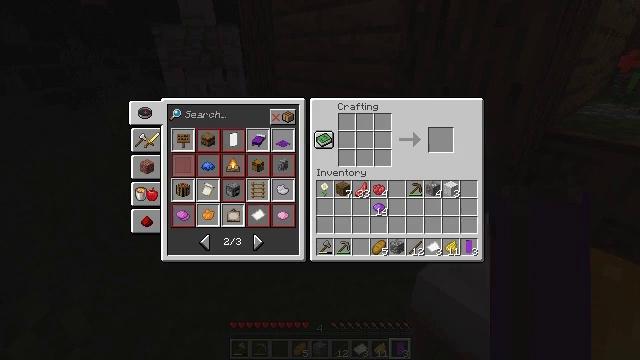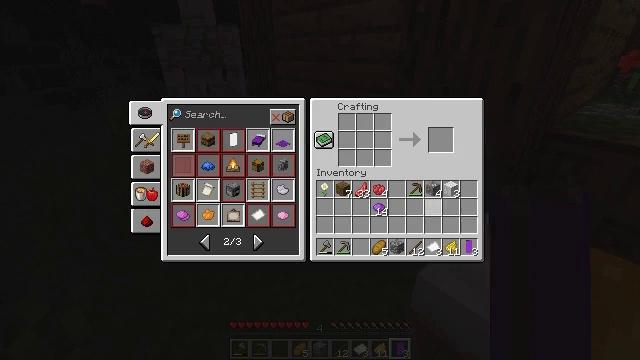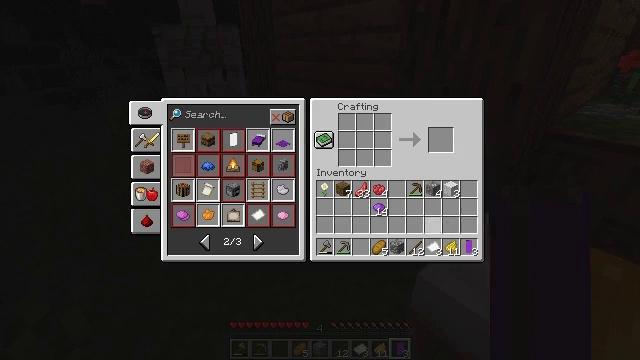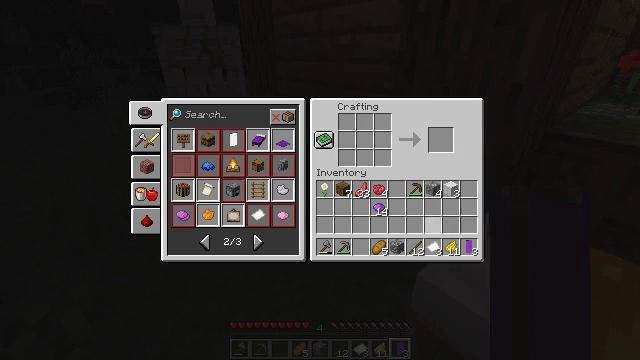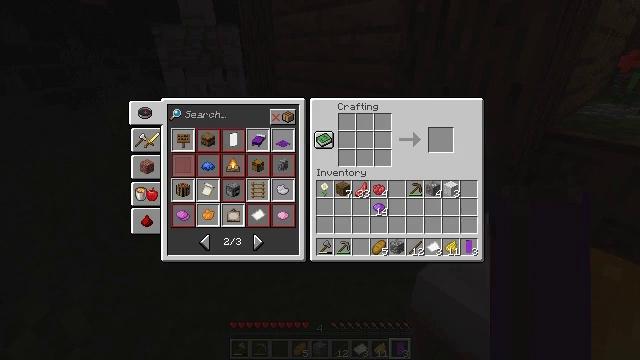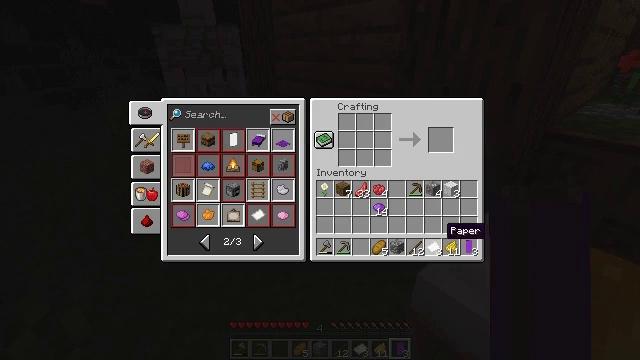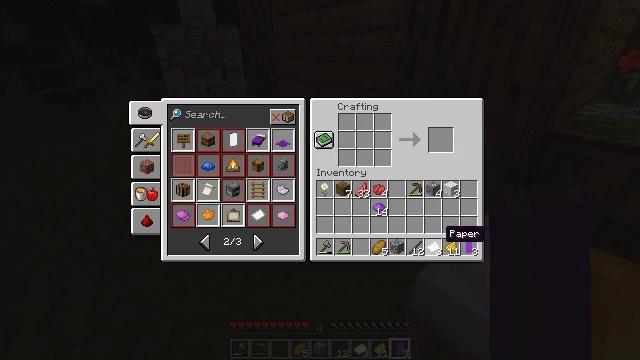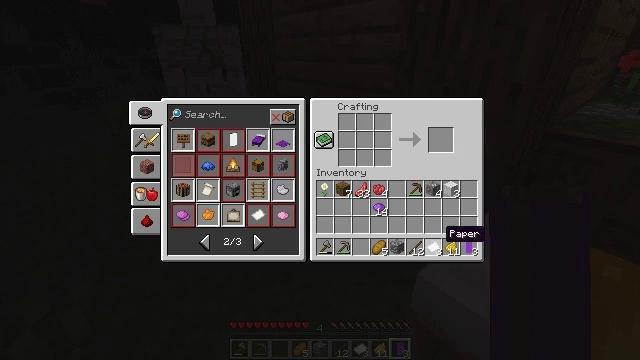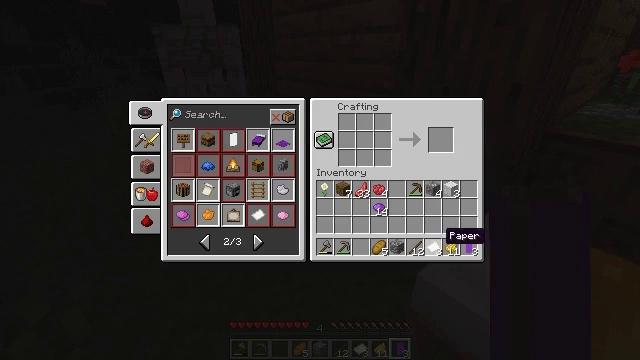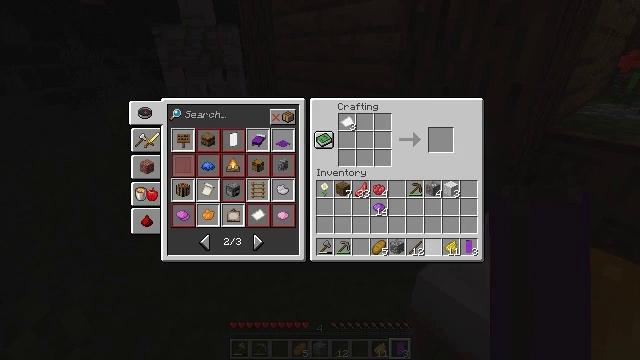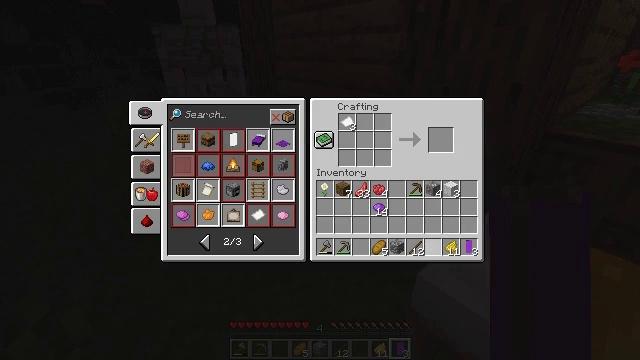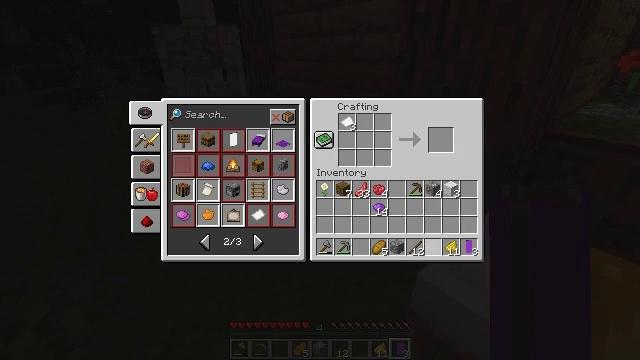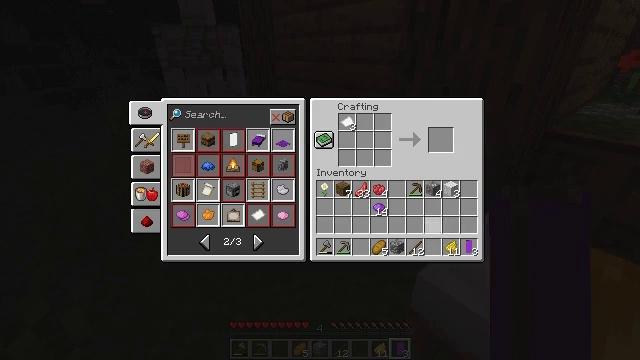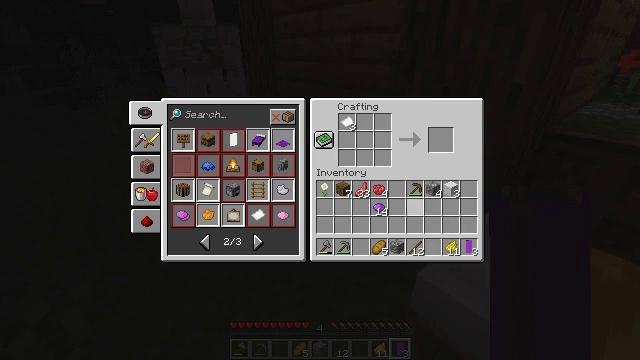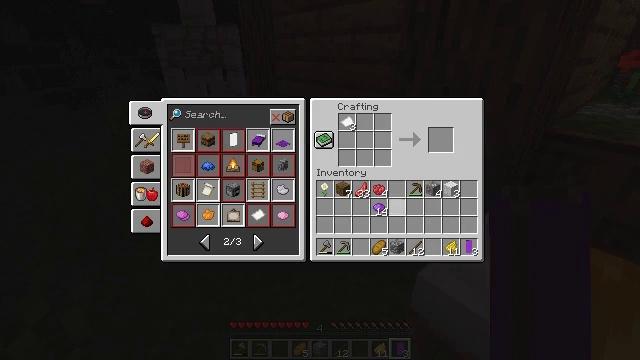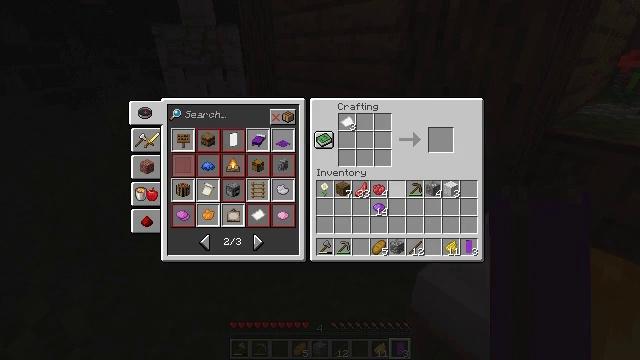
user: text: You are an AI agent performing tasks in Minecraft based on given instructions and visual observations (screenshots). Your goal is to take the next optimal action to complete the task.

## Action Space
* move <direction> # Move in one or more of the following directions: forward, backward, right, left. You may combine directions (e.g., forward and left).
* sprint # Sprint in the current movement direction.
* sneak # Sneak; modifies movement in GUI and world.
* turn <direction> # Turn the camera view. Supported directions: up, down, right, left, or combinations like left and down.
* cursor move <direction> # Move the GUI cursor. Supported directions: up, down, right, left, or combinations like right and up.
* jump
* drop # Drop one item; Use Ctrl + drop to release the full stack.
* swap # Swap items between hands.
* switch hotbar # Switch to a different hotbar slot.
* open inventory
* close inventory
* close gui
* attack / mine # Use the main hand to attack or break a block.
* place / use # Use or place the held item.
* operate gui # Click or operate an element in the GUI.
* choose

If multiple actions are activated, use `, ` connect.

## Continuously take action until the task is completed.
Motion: motion action
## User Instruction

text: Craft the flower banner pattern.
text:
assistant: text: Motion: cursor move down, open gui
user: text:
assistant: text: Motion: cursor move down
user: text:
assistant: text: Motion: sneak
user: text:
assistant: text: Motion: sneak
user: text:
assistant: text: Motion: sneak
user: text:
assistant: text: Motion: sneak
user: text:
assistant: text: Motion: sneak
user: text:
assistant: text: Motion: sneak
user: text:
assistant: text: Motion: sneak, operate gui
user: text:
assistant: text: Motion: sneak, operate gui
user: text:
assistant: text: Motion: sneak
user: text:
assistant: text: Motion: sneak, cursor move left and up
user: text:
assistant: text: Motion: sneak, cursor move left and up
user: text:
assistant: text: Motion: sneak, cursor move left and up
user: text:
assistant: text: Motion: sneak
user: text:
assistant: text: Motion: sneak
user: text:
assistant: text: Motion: sneak
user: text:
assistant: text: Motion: sneak
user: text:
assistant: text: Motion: sneak, cursor move right and down
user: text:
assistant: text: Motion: sneak, cursor move right and down
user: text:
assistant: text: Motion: sneak
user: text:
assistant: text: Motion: sneak
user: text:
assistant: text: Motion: sneak
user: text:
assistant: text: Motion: sneak, cursor move right
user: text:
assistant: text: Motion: sneak, cursor move right
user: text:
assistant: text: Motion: sneak
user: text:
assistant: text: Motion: sneak
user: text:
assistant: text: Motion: sneak
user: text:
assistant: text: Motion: sneak
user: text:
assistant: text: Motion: sneak